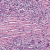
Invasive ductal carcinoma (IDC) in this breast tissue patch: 1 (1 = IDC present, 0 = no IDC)